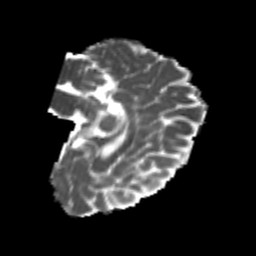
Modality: MD
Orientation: sagittal
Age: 25
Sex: female
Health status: healthy
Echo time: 0.074 s